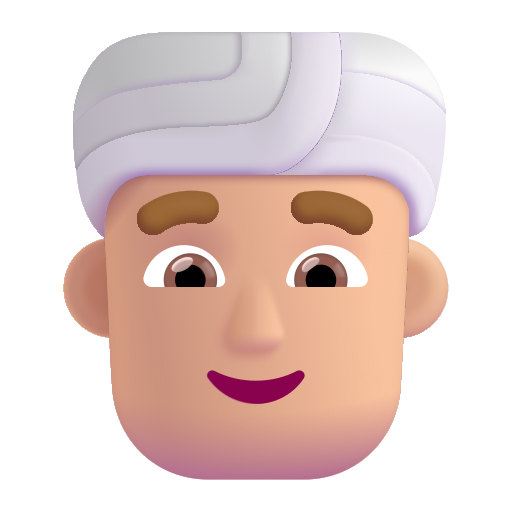
man wearing turban color  light